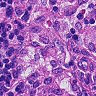
Metastatic tissue present: no